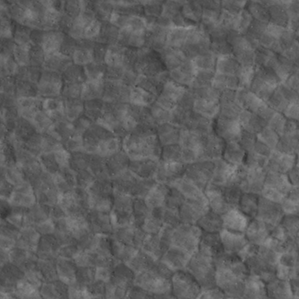
Label: non_frost